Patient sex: M
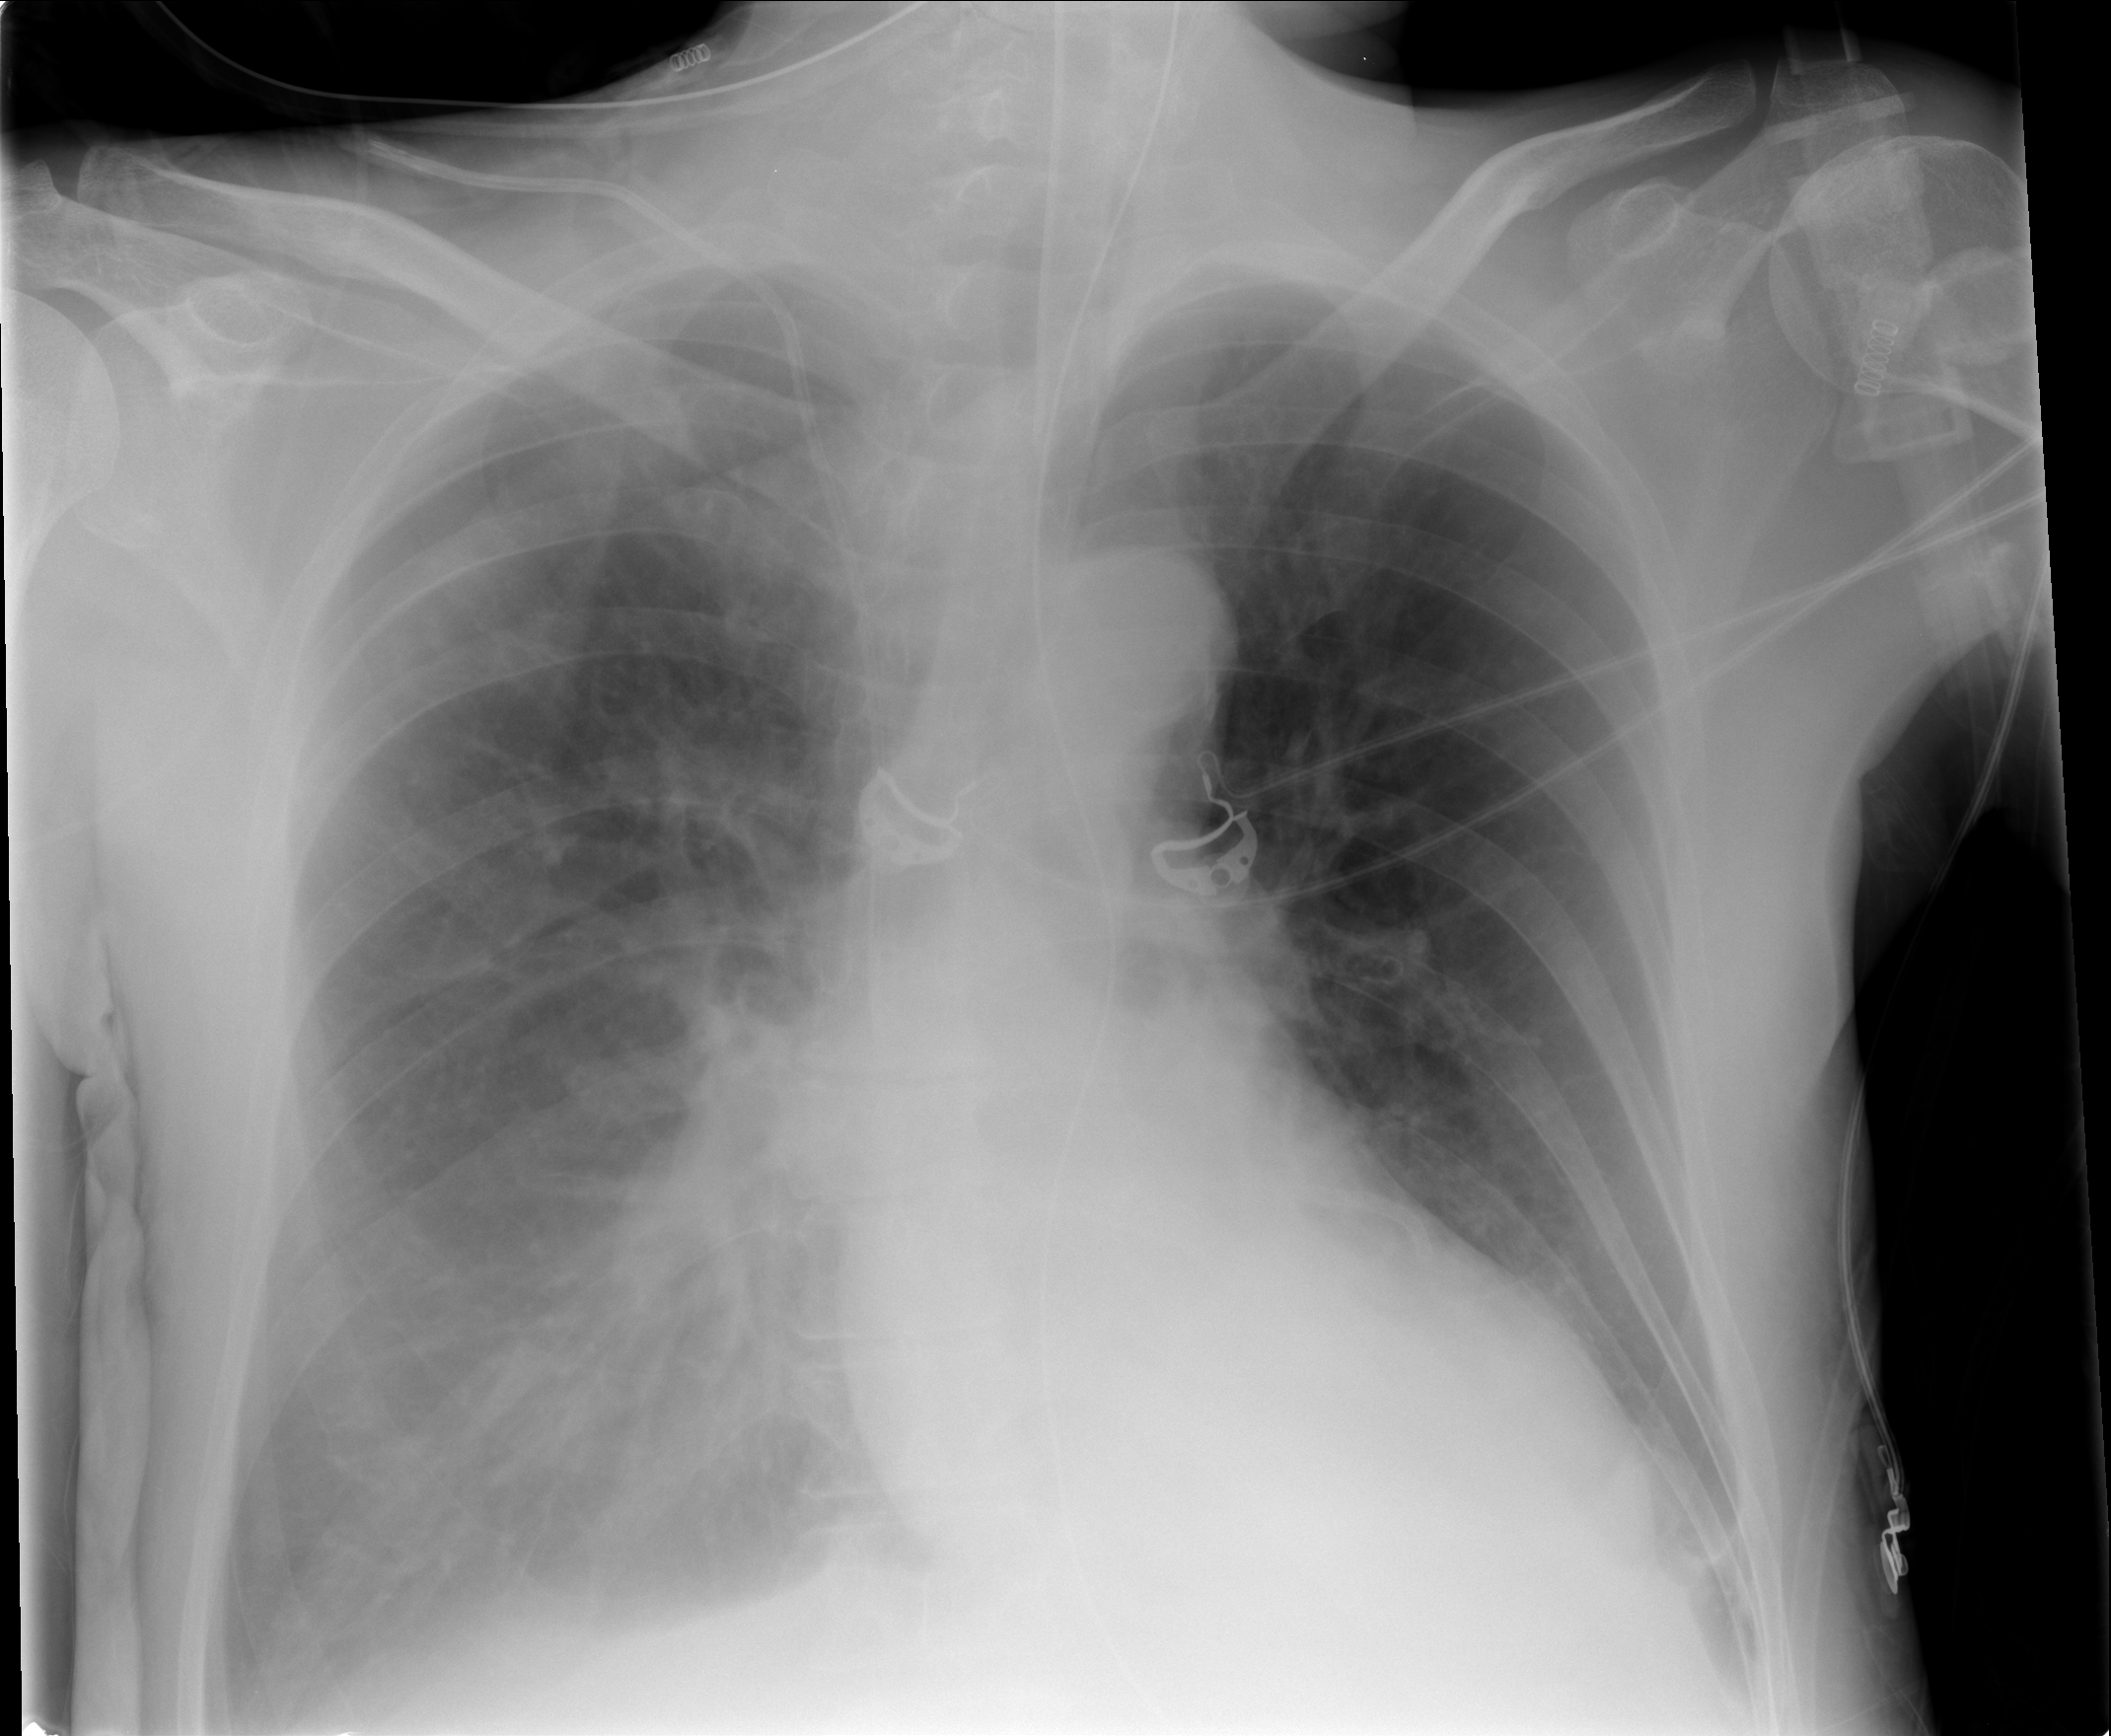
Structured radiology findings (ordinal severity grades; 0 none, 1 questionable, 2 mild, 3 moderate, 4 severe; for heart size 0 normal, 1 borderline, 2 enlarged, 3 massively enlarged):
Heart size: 0
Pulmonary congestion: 0
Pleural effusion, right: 2
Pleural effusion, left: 0
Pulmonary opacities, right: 3
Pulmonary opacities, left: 0
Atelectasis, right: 2
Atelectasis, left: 0